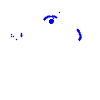
Particle: electron